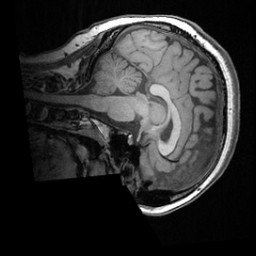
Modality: T1w
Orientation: sagittal
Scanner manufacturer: ge
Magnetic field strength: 3 T
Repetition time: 0.008572 s
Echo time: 0.003384 s